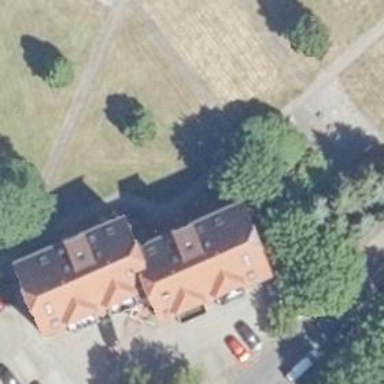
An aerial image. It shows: Gabled roof apartments building.